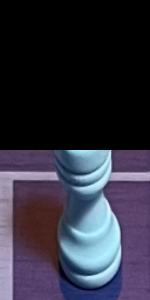
Label: Rook_White